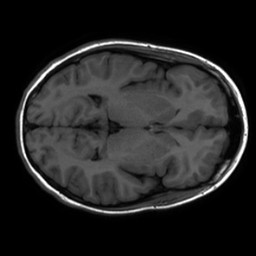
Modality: inplaneT1
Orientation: axial
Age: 18
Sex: female
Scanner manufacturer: ge
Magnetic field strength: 3 T
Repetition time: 2.297 s
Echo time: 0.02273 s